高一 · 立体几何学
如图 2-2-9, 在五面体 $F E-A B C D$ 中, 四边形 $C D E F$ 为矩形, $M, N$ 分别是 $B F, B C$ 的中点, 则 $M N$ 与平面 $A D E$ 的位置关系是

图 2-2-9
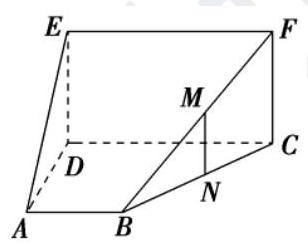
答案: 平行
解析: $[\because M, N$ 分别是 $B F, B C$ 的中点, $\therefore M N / / C F$. 又四边形 $C D E F$ 为矩形, $\therefore C F / / D E$, $\therefore M N / / D E$. 又 $M N \nmid$ 平面 $A D E, D E \subset$ 平面 $A D E, \therefore M N / /$ 平面 $A D E$. ]